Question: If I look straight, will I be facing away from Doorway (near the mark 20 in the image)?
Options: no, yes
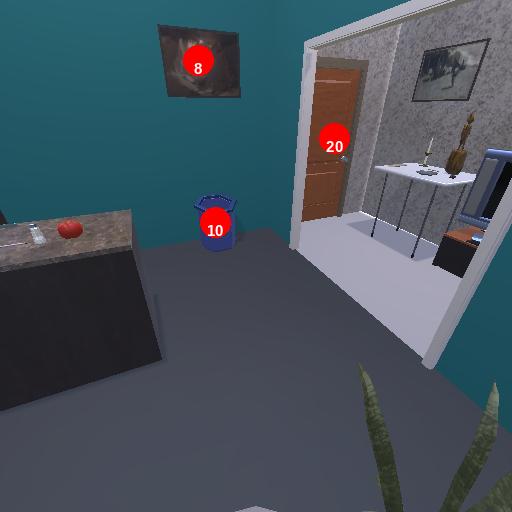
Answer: no